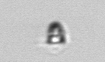
Label: Pyramimonas